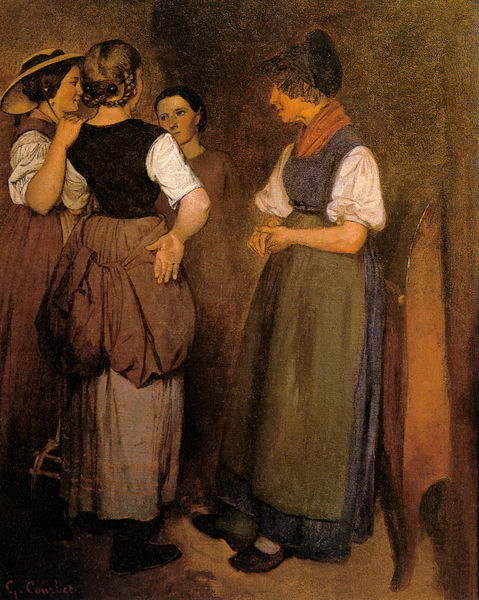
Titel: Courbets Schwestern beim Tratschen
Künstler: Gustave Courbet
Institution: Privatsammlung
Schlagwörter: blau, dunkel, gemälde, gruppe, hand, schatten, weiß, frauen, grün, mädchen, ocker, braun, bunt, damen, frankreich, frau, frisur, frisuren, geste, grau, haar, holz, hut, hüte, kleid, kleider, licht, nase, ohr, raum, reden, rücken, schwarz, zimmer, ölbild, blick, gürtel, rot, schal, schleier, tuch, beige, gespräch, haube, hochformat, rock, schleife, gesichter, jung, mütze, wand, alte, arm, arme, augen, blicke, bluse, diener, gesicht, stehen, ärmel, bild, fünf, hände, möbel, porträt, signatur, tischbein, öl, boden, haare, interieur, realismus, familie, mutter, locken, puffärmel, scheitel, schulter, arbeit, bauern, genre, kreis, landleben, deutschland, schürze, taille, magd, rückenansicht, seitlich, sommer, schrank, ecke, zimmerecke, düster, unterhaltung, röcke, schuhe, zöpfe, bäuerin, bäuerinnen, schürzen, weis, pause, signiert, amerika, französisch, ölgemälde, lehnen, klatsch, sprechen, witwe, strohhut, zopf, hutband, halstuch, tusch, brot, kammer, weste, sonnenhut, bauer, schwestern, wände, flechten, hüften, lachen, vier, truhe, courbet, bayern, volk, kittel, stempel, kopfputz, treffen, hauben, hausfrau, niederländisch, schwester, österreich, tracht, biedermeier, pantoffel, leben, leibl, ländlich, geflochten, hüfte, begegnung, trachten, hochkant, usa, ruppe, töchter, dirndl, bäuerlich, holzschuhe, mägde, rotunde, schwatz, dirndel, freundin, sozial, aufgebauscht, tratschen, freuen, flechtfrisur, hüft, alltagskleidung, wilhelm leibl, bauersfrauen, bäuerinen, courbegt, dorfklatsch, dracht, elsaß, gustave courbet, halstusch, hofer, mädge, schirze, sommerhuh, trachtenähnlichkeit, tratsch, zopfkranz, mädels, bauernschaft, flechtfrisuren